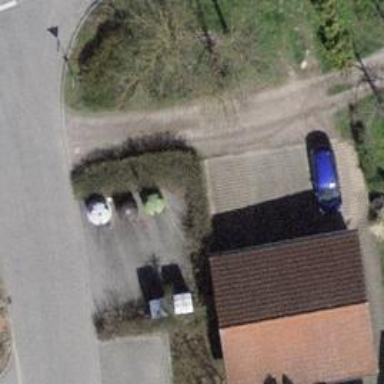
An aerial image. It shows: Recycling container for recycling.